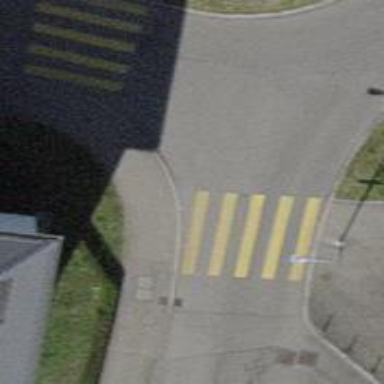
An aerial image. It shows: Pedestrian crossing with zebra markings on footway.